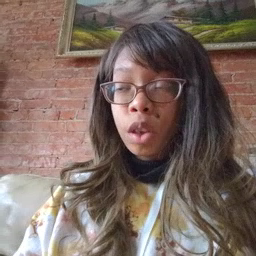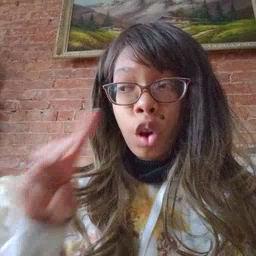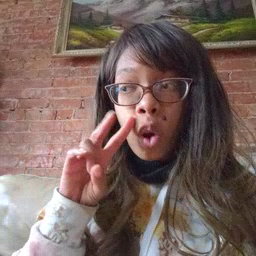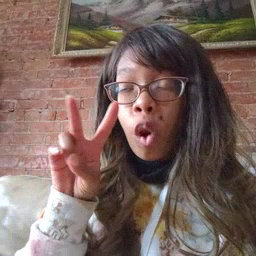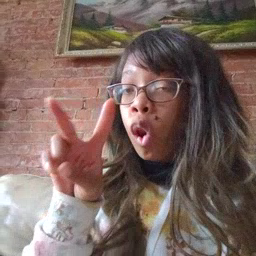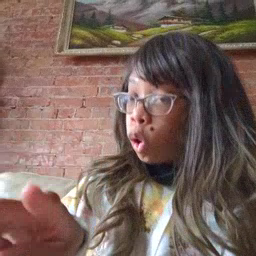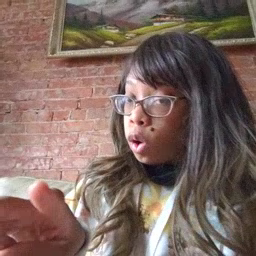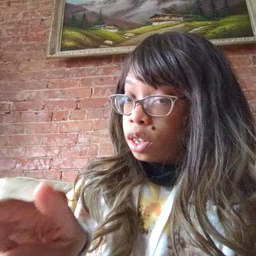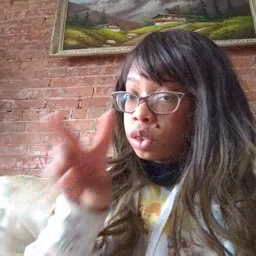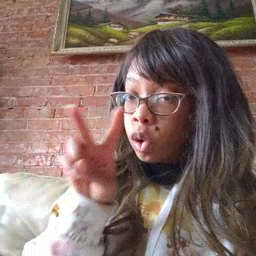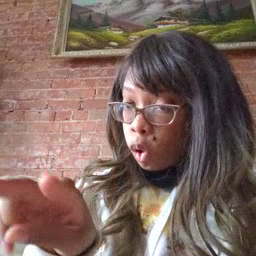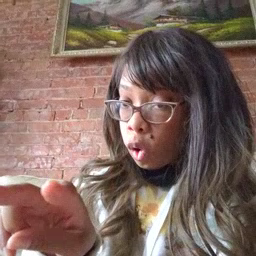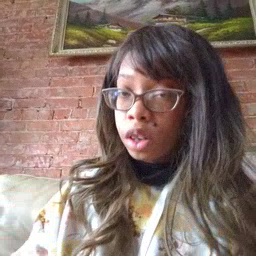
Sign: look